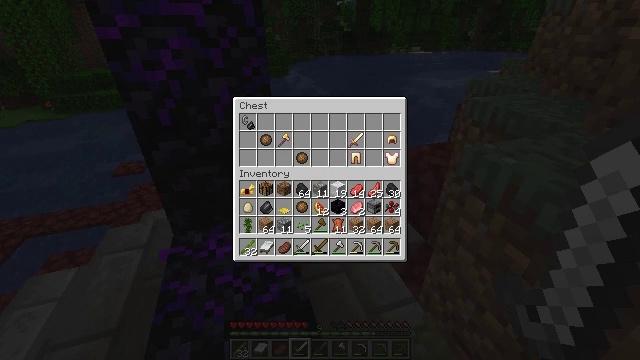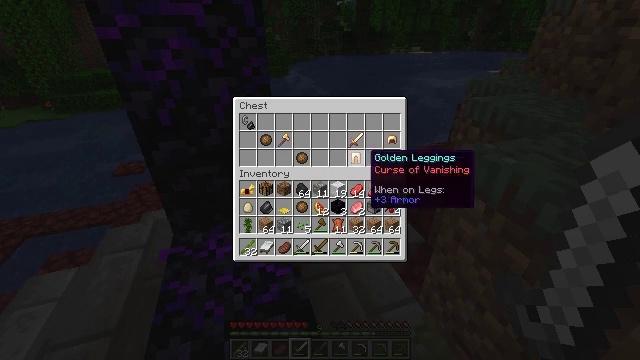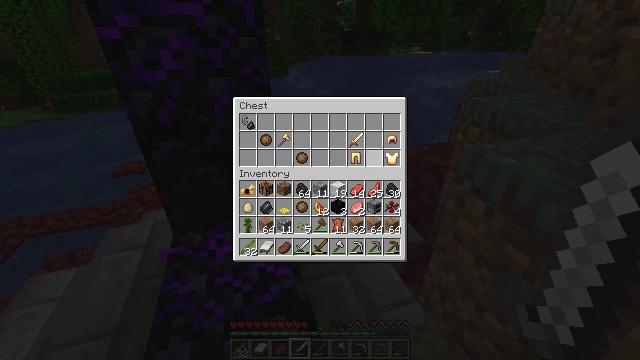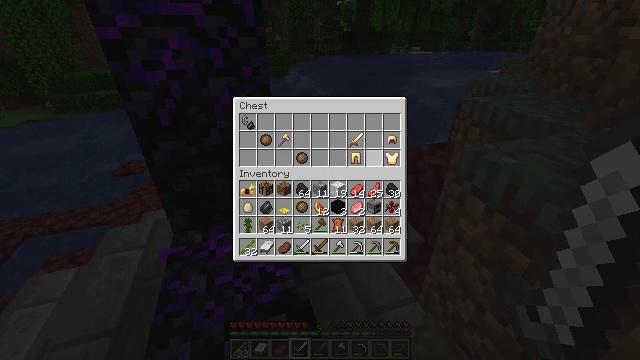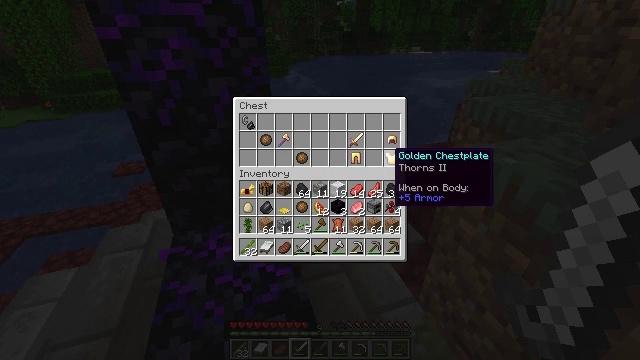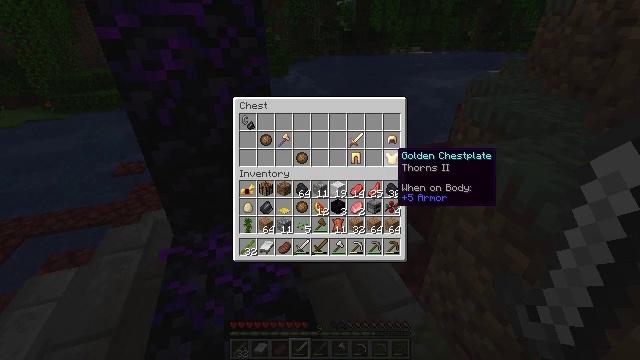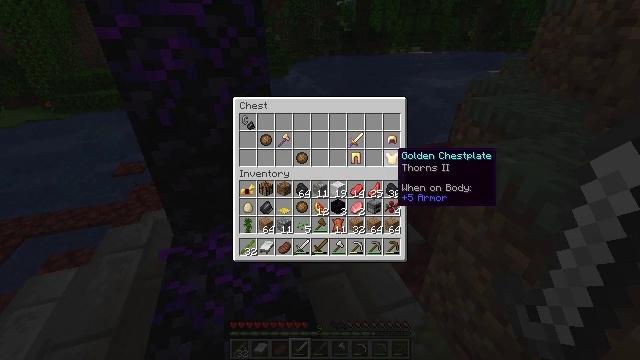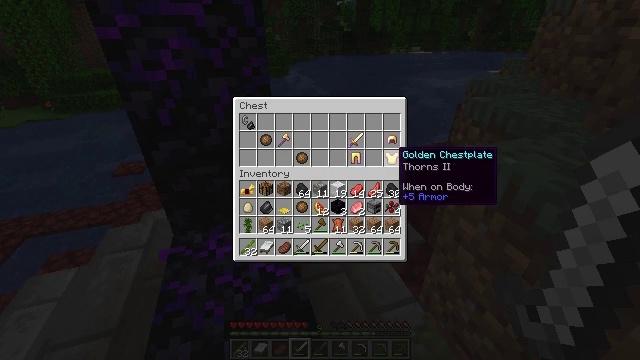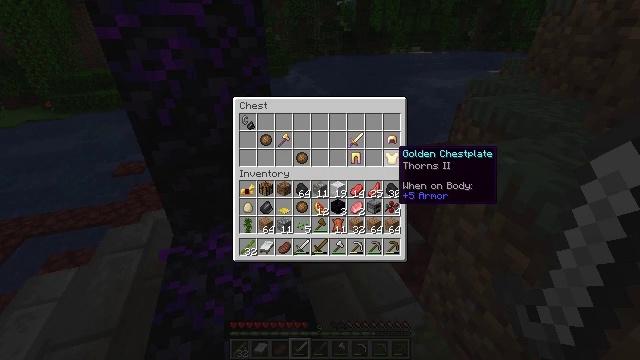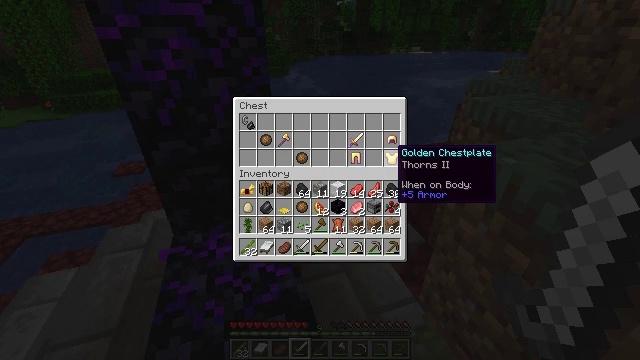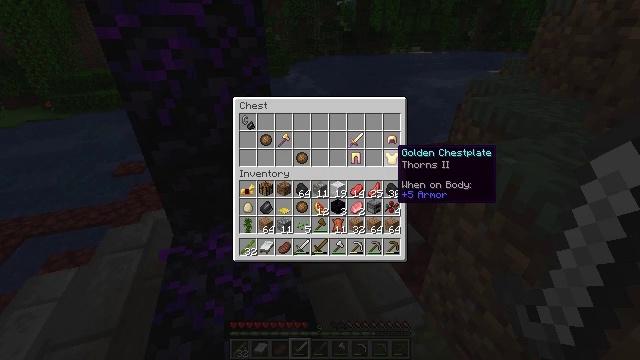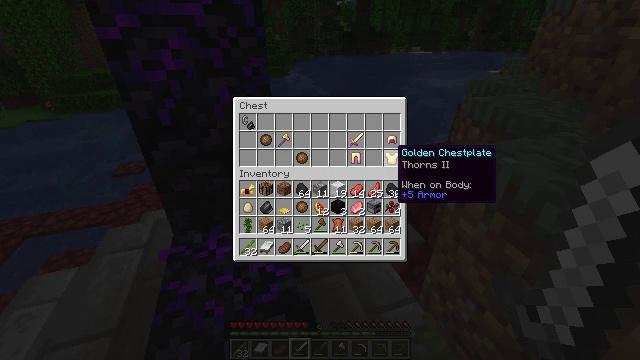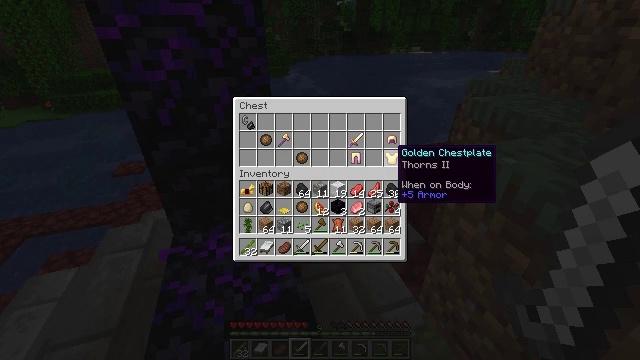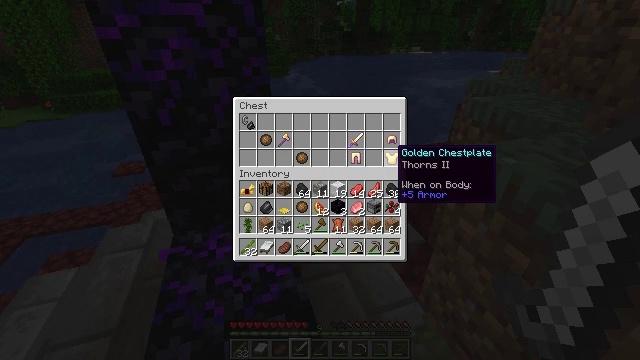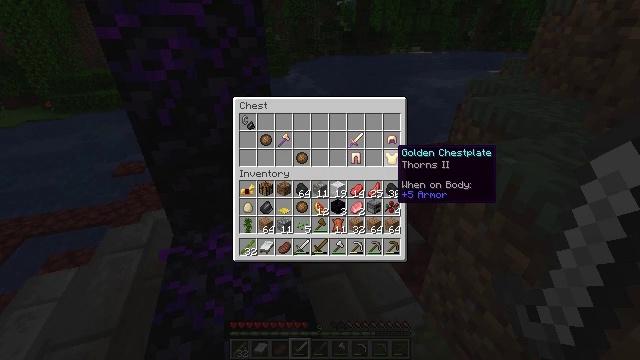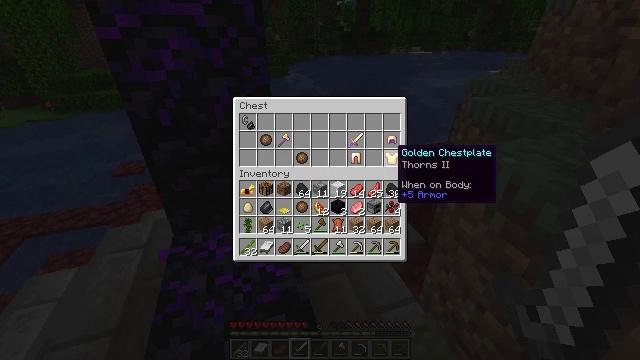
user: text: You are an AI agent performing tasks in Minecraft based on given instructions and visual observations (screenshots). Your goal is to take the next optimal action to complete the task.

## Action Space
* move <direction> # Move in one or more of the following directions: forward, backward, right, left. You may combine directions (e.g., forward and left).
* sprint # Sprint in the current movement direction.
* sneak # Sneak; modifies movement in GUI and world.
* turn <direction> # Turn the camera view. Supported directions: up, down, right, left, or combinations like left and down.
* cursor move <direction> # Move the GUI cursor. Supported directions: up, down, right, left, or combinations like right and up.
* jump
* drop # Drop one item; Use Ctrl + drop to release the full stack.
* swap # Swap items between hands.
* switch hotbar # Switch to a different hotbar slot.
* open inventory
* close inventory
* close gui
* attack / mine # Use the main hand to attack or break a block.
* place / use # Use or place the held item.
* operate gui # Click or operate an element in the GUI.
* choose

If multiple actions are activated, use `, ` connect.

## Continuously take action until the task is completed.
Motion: motion action
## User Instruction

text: Dig up the grass block for dirt.
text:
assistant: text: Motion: sneak
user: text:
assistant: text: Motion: sneak
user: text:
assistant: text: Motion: sneak, cursor move right
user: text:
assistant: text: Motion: sneak, cursor move right
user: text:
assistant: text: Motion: sneak
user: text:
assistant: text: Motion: sneak
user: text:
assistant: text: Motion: sneak
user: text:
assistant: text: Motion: sneak
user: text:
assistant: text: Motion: sneak
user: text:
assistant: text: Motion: sneak
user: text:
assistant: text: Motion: sneak
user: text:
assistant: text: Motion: sneak
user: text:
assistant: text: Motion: sneak
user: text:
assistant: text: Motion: sneak
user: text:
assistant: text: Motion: sneak
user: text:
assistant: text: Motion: sneak
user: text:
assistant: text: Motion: sneak
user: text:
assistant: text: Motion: sneak
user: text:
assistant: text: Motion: sneak
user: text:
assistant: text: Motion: sneak
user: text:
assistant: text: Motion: sneak
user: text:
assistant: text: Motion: sneak
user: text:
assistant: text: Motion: no_op
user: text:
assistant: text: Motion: no_op
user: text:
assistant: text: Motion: no_op
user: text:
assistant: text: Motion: no_op
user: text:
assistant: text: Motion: no_op
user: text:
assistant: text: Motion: no_op
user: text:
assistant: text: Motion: no_op
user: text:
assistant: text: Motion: no_op